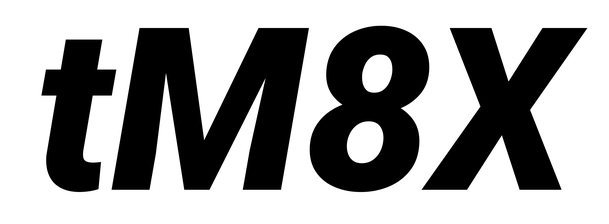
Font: Roboto-Italic_Black_Italic